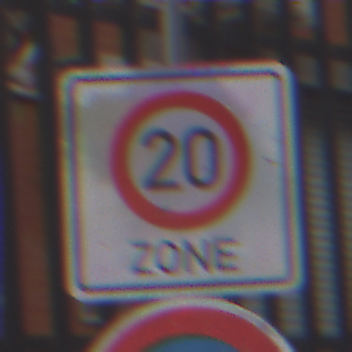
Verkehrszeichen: BeginnZone20
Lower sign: EingeschraenktesHalteverbot
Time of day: MorningAfternoon
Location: Outdoor (Urban)
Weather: Overcast
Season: NotSpecified
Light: Natural